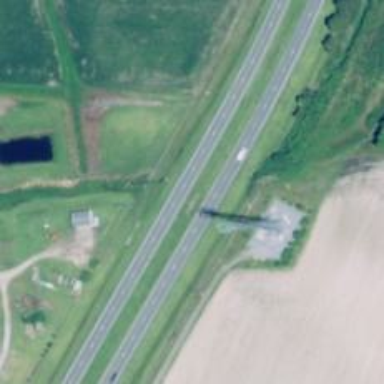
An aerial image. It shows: Trunk link highway.